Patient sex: F
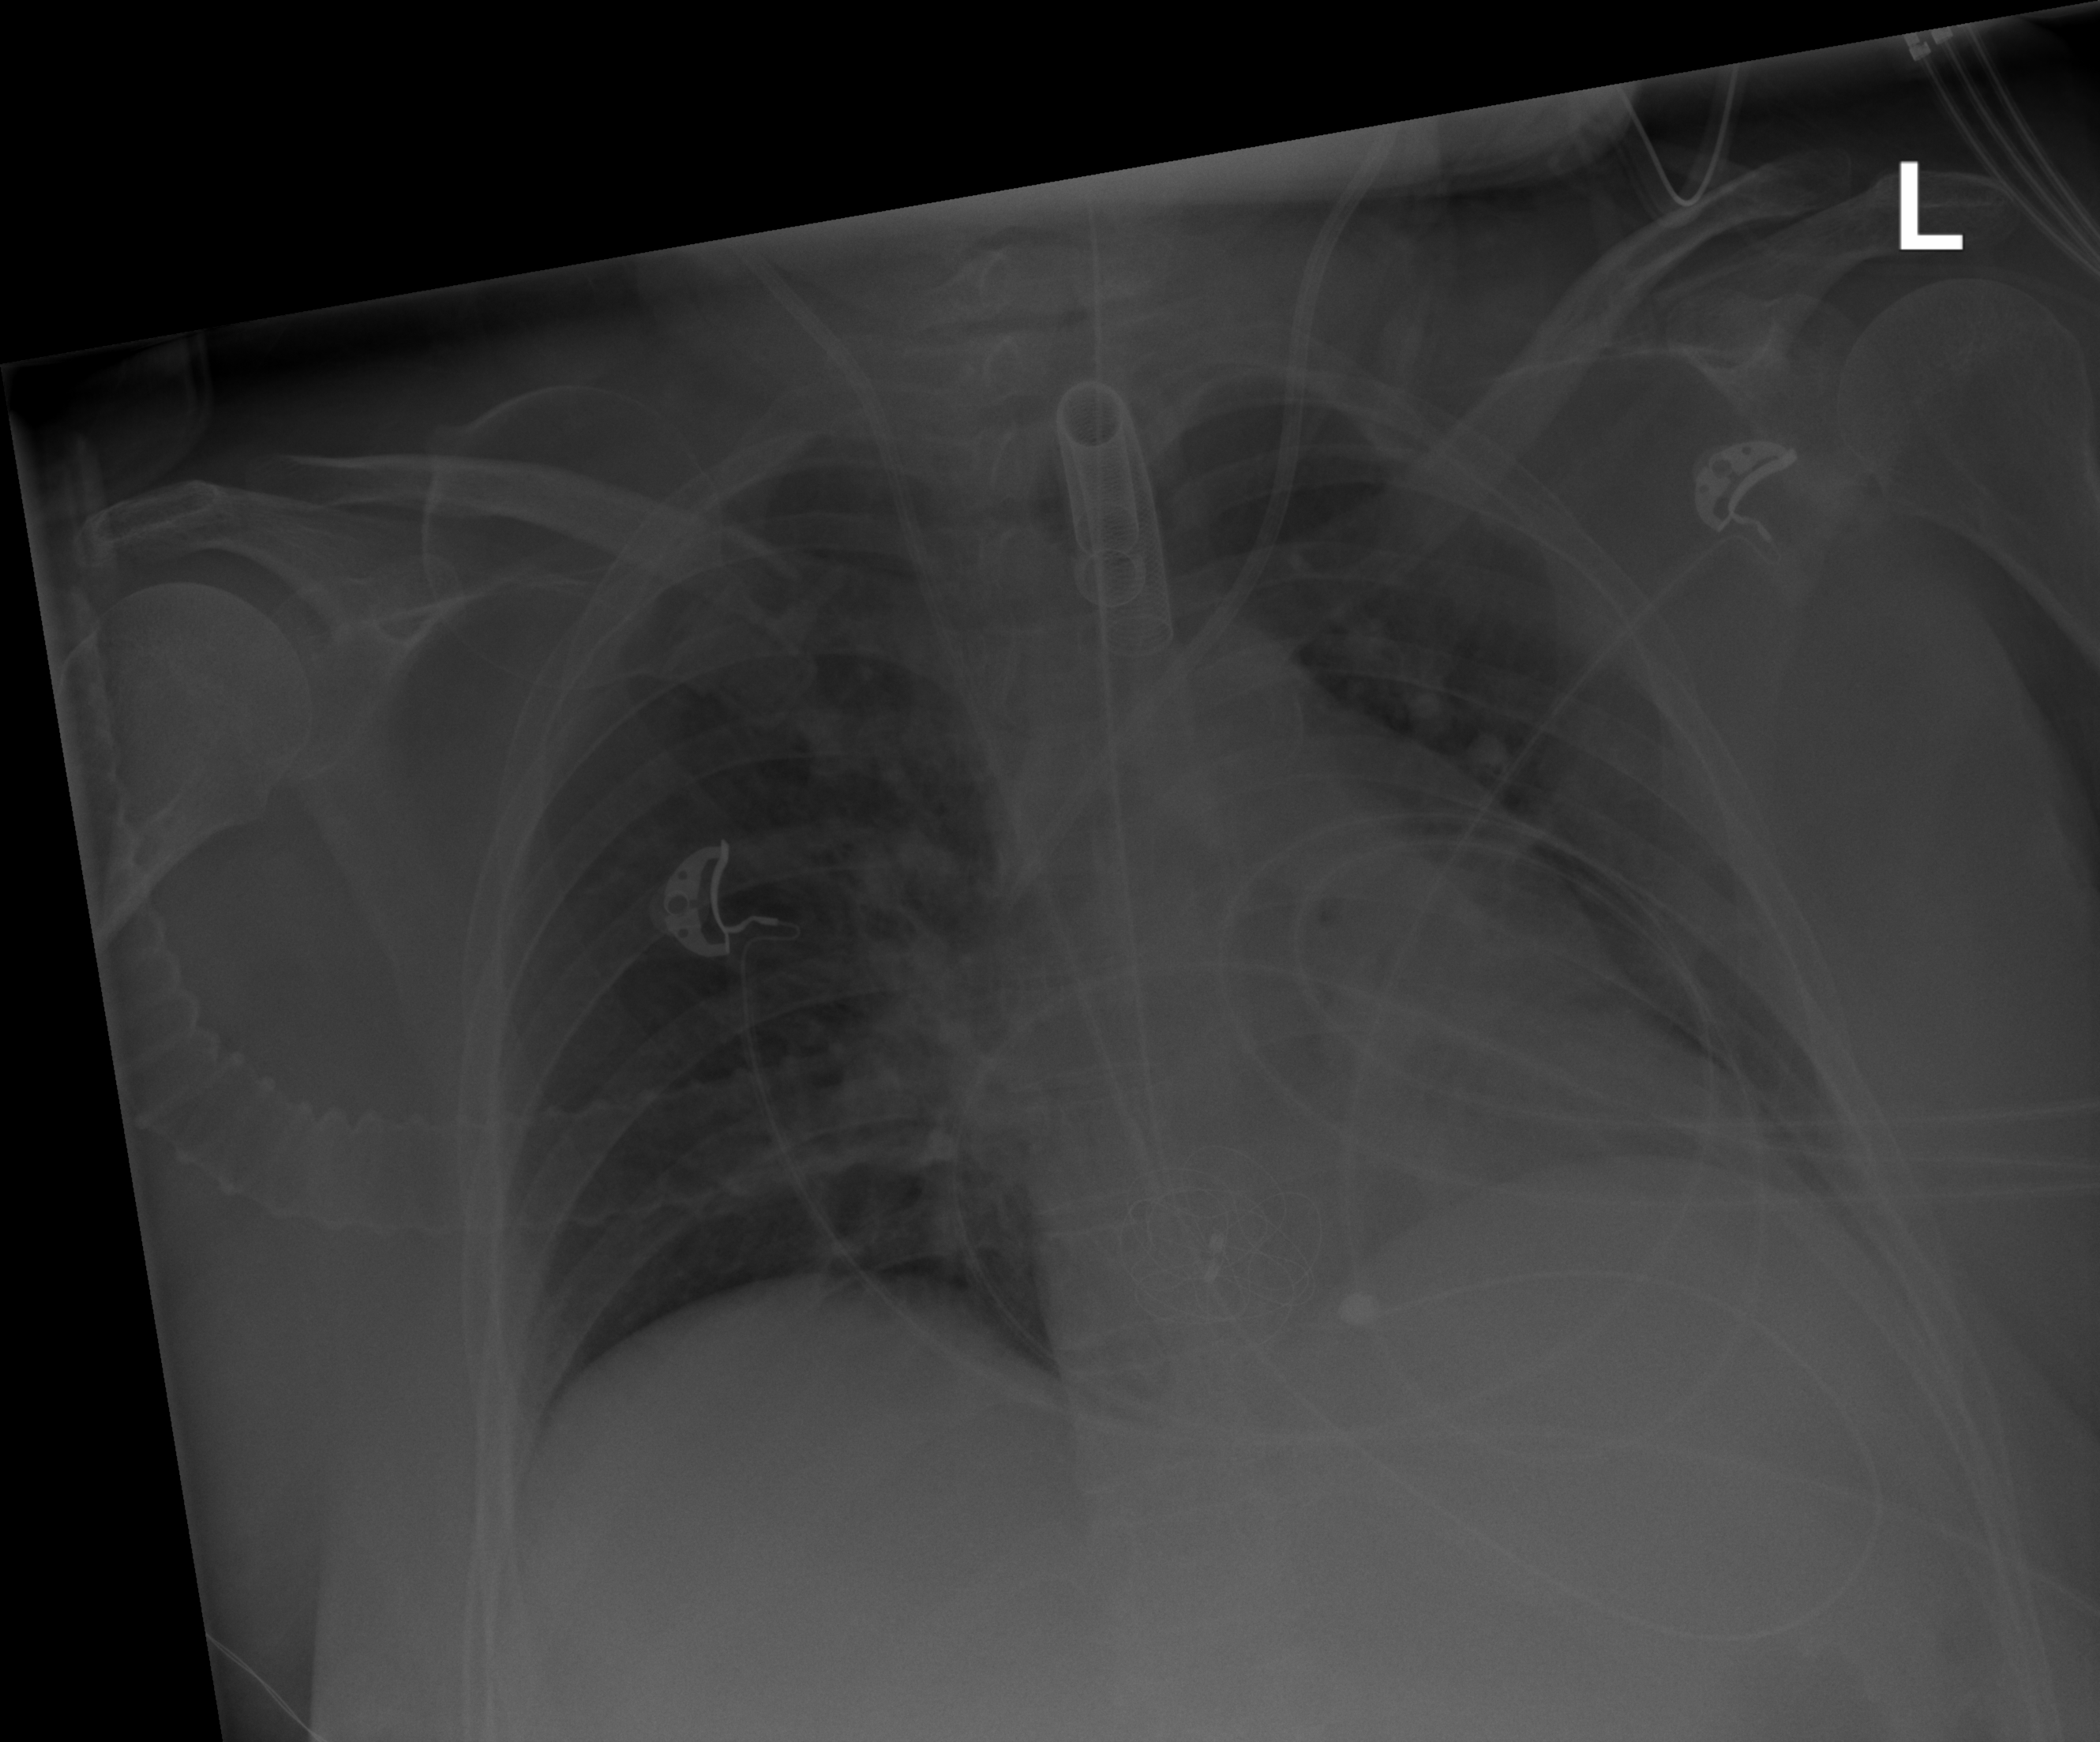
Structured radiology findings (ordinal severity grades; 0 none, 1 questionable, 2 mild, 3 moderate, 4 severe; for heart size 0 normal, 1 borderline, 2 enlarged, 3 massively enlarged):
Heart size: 1
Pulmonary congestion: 2
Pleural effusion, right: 0
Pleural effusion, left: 2
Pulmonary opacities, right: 0
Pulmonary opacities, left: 0
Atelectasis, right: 2
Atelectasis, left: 2